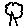
Label: tree